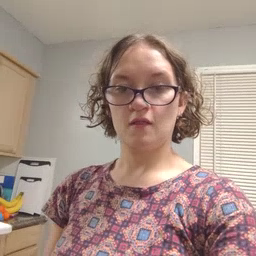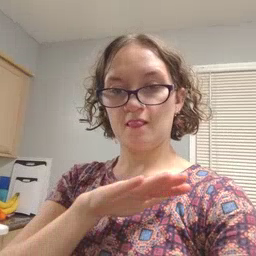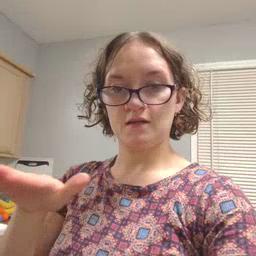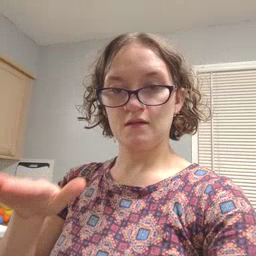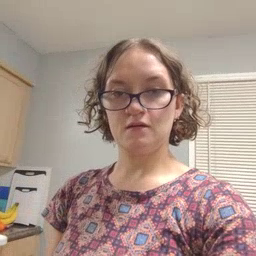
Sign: clean